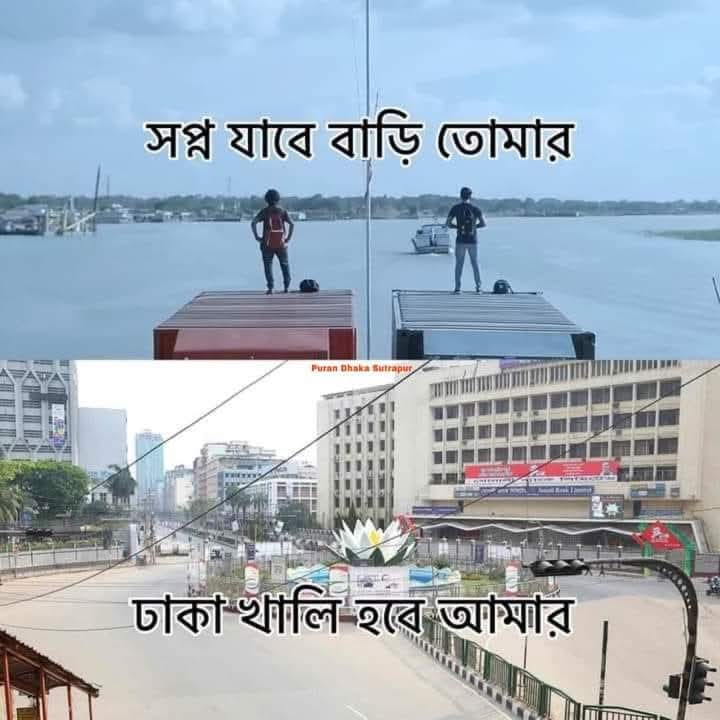
Text: সপ্ন যাবে বাড়ি তোমার
ঢাকা খালি হবে আমার
Label: Non Hate